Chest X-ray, PA view. Patient: 57 years old, sex F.
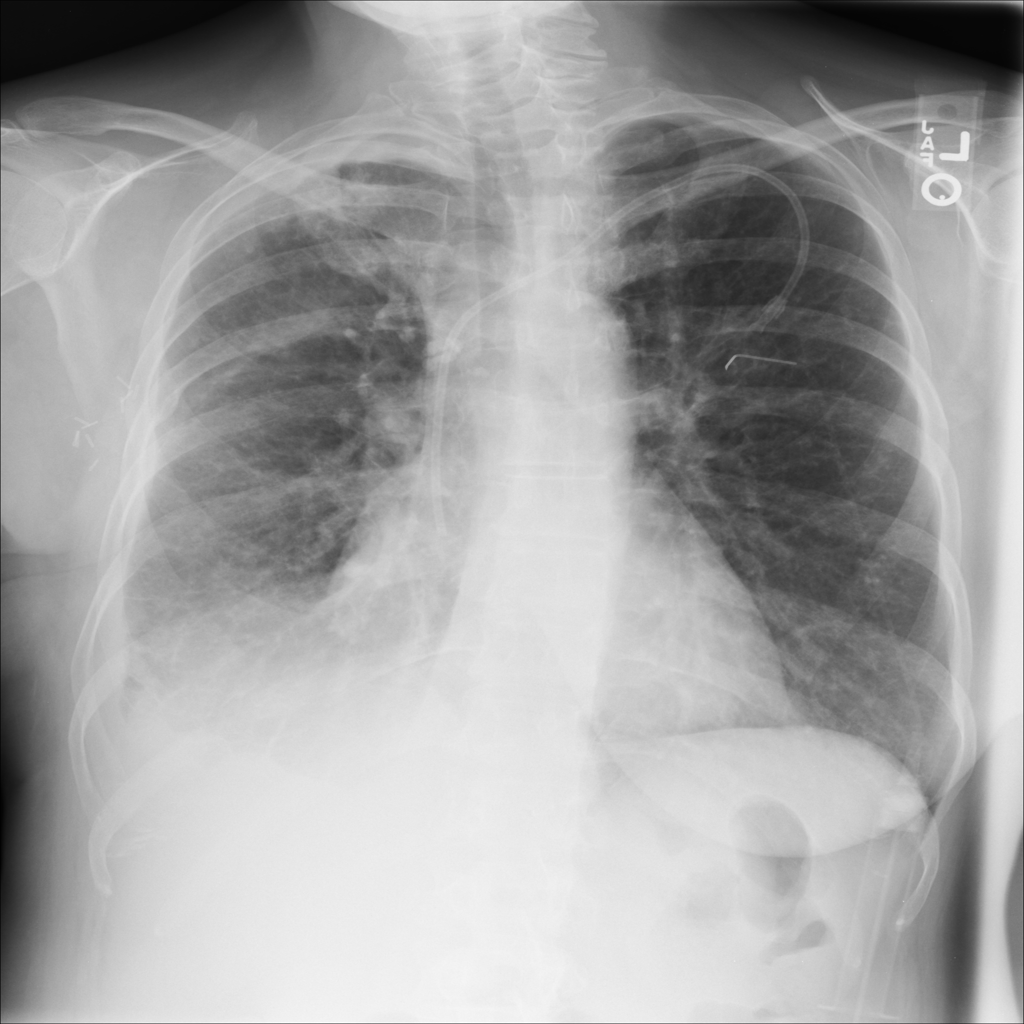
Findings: Pleural_Thickening